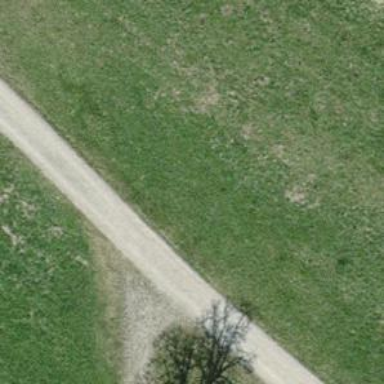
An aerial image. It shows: Pebblestone track with grade2 quality.